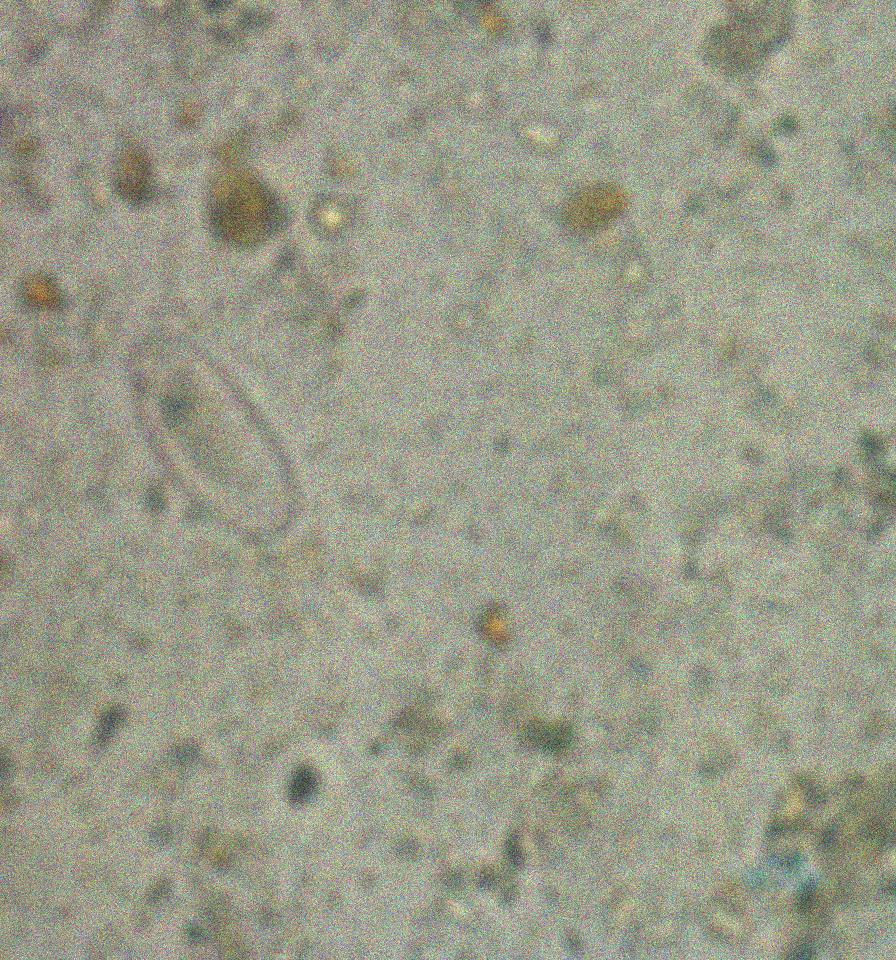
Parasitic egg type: Enterobius vermicularis